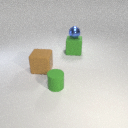
large brown rubber cube in front of large green rubber cube